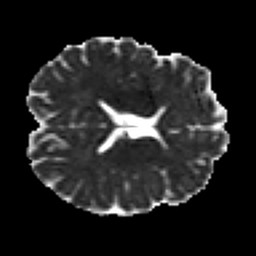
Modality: MD
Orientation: axial
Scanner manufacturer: siemens
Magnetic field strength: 3 T
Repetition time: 7.8 s
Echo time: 0.09 s